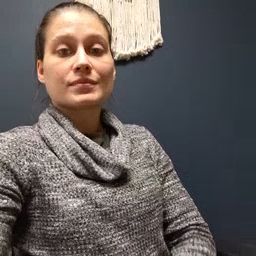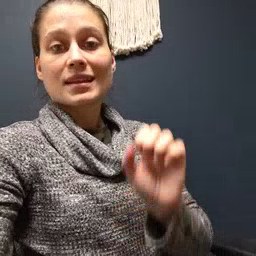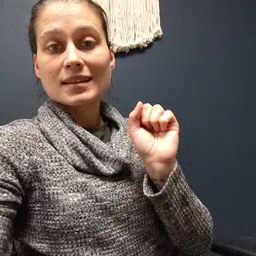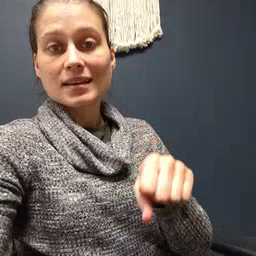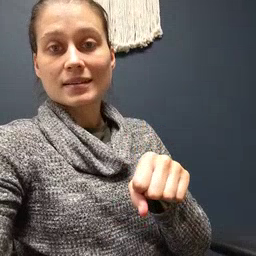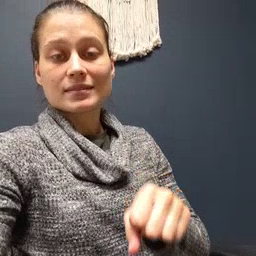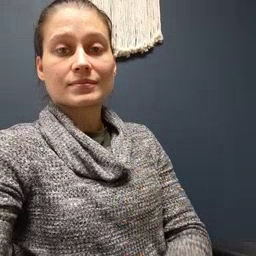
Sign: can